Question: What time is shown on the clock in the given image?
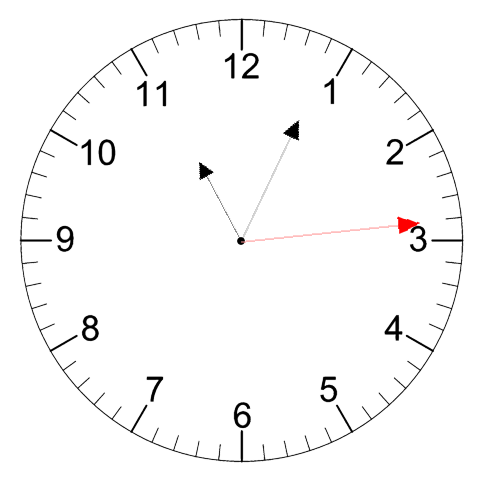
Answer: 11:04:14